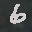
Label: 6